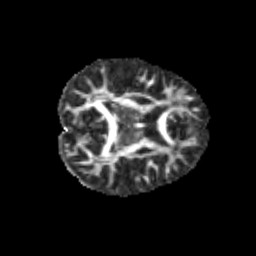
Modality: FA
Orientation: axial
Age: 11
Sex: female
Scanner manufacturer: siemens
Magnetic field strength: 3 T
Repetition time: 3.8 s
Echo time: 0.07 s